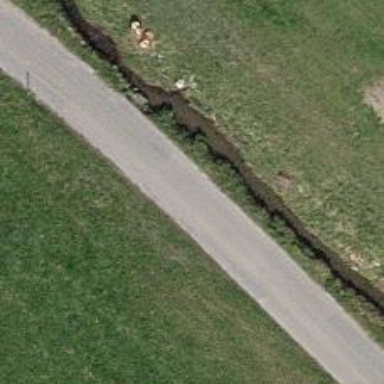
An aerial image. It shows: Unclassified road with asphalt surface.